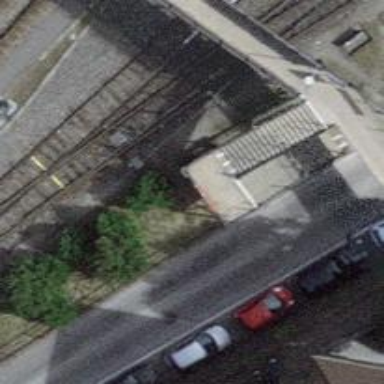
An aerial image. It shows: Concrete steps.